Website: lowes
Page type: customer-info-address
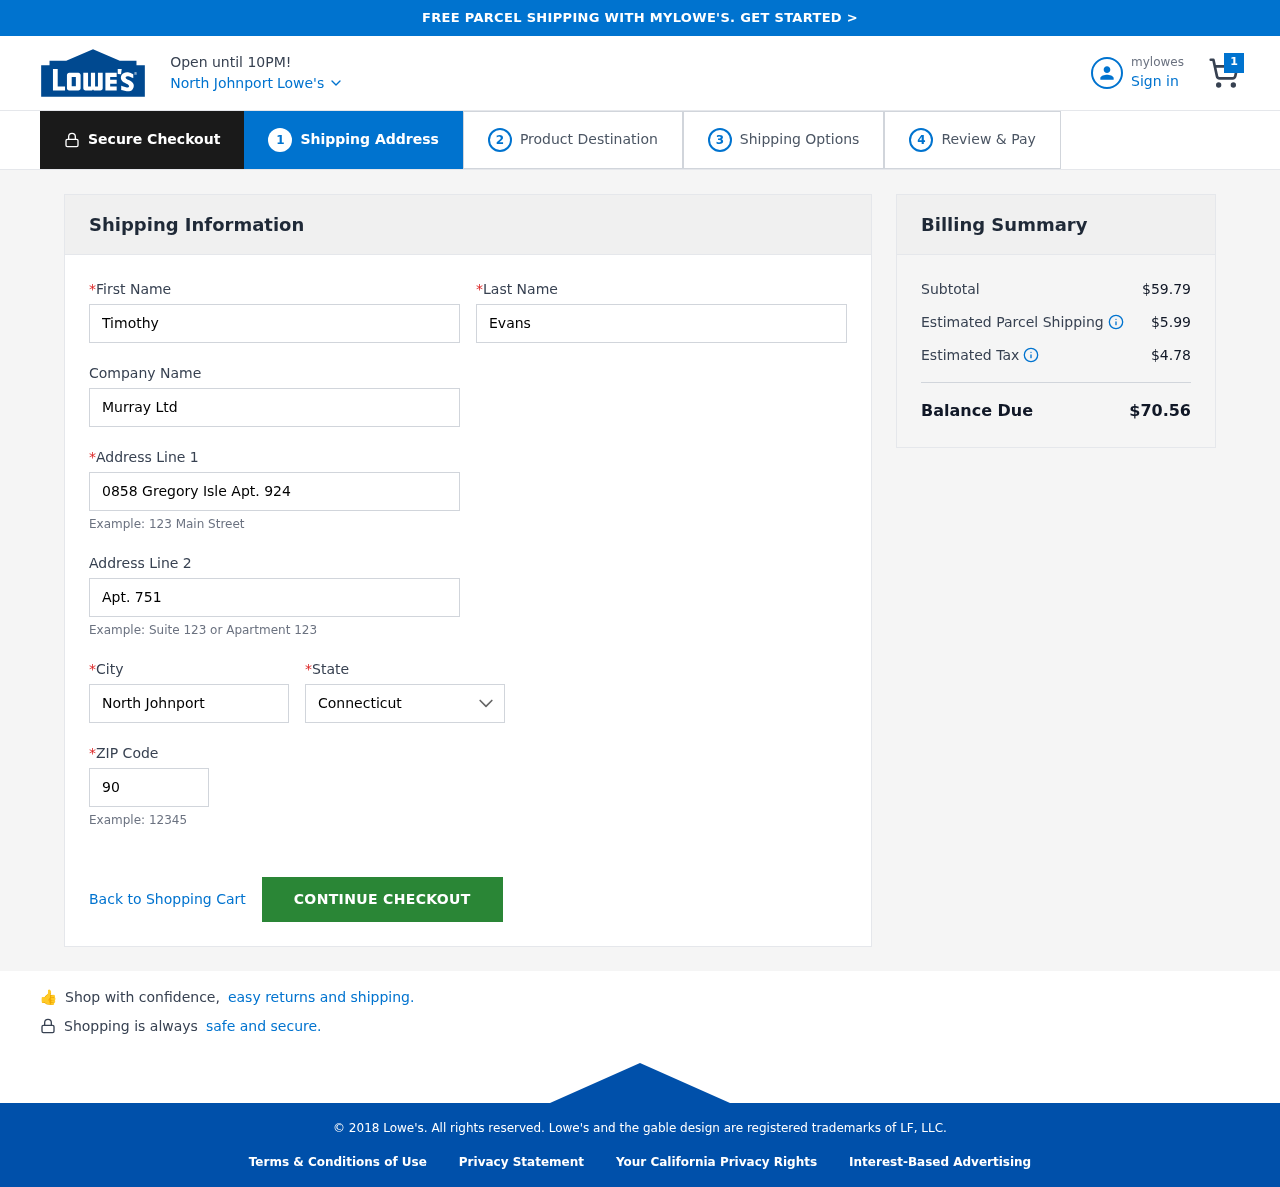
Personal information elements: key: PII_CITY
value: North Johnport
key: PII_COMPANY
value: Murray Ltd
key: PII_FIRSTNAME
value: Timothy
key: PII_LASTNAME
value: Evans
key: PII_POSTCODE
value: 90755
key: PII_STATE
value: Connecticut
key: PII_STREET
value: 0858 Gregory Isle Apt. 924
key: PII_STREET2
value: Apt. 751
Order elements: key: ORDER_NUM_ITEMS
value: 1
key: ORDER_SUBTOTAL
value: $59.79
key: ORDER_SHIPPING_COST
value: $5.99
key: ORDER_TAX
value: $4.78
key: ORDER_TOTAL
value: $70.56